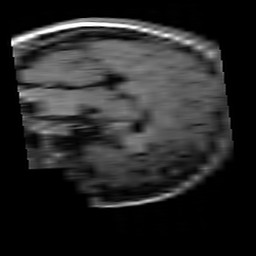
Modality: T1w
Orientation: sagittal
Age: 21
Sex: female
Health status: healthy
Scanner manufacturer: siemens
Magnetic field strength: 3 T
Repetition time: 4.1 s
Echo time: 0.0085 s